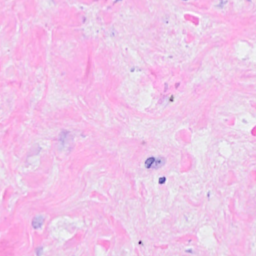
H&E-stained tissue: Breast